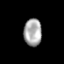
Tissue: prostate
Cell type: T cells
Senescence score: 0.2282
Nuclear area (px): 482
Mean DAPI intensity: 168.577